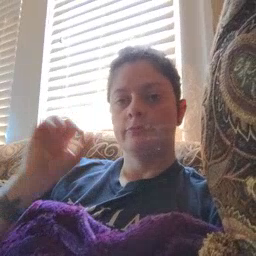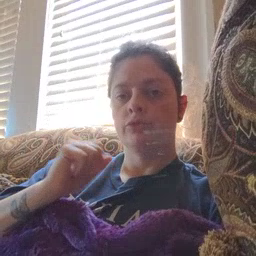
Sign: refrigerator